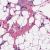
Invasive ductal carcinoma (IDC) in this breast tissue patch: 0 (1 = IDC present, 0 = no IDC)